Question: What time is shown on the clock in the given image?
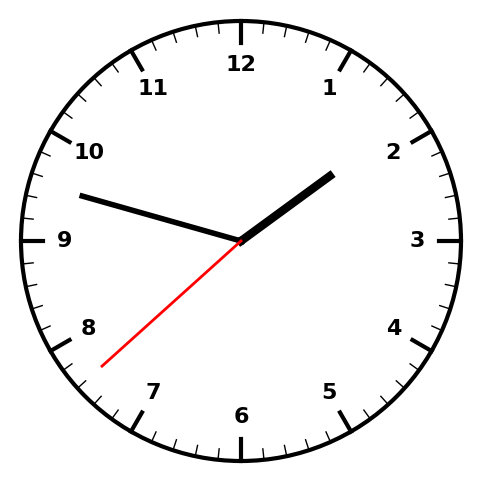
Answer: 01:47:38